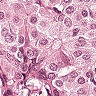
Metastatic tissue present: yes